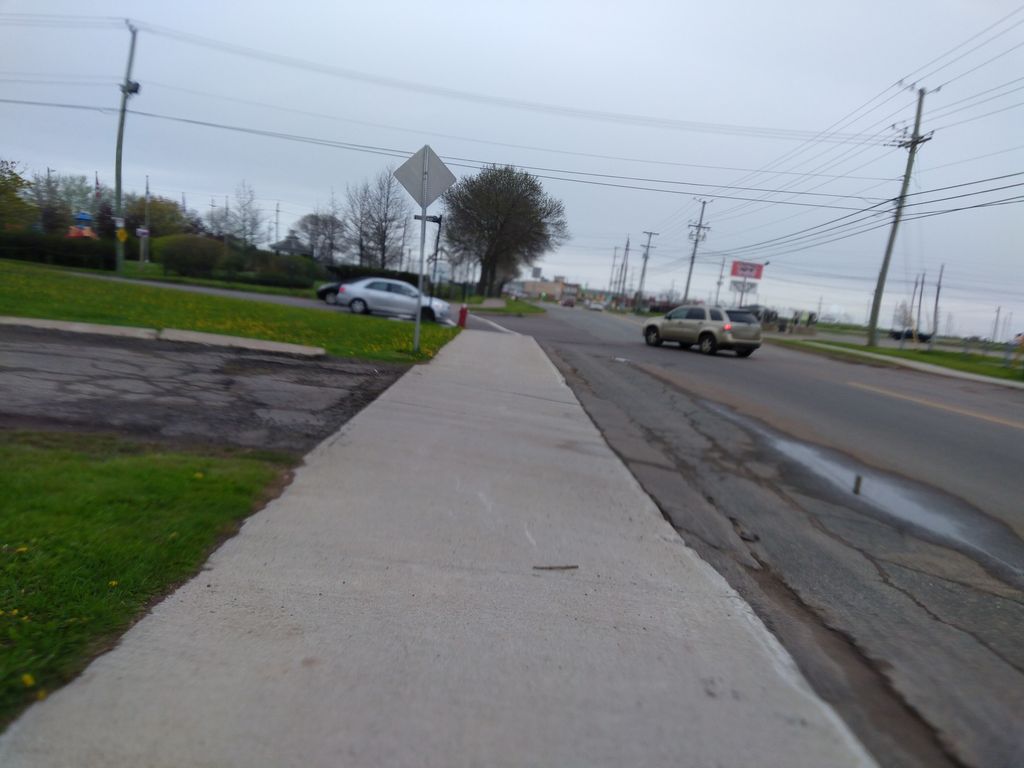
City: charlottetown